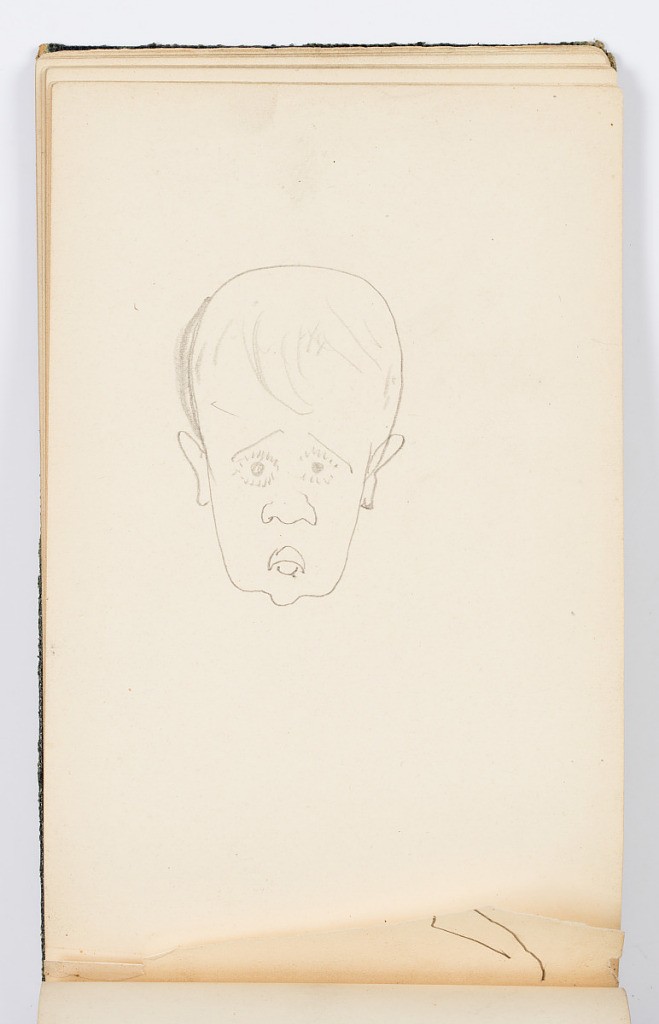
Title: Sketchbook Page: Head
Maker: Kenyon Cox, American, 1856–1919
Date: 1883
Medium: Graphite on paper
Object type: Sketchbook folio
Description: Caricature of a face with a frown and prominent eyelashes.